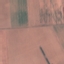
Land use / land cover: AnnualCrop